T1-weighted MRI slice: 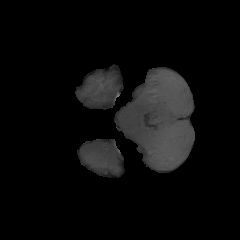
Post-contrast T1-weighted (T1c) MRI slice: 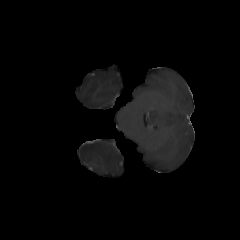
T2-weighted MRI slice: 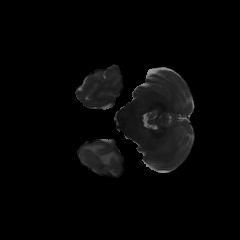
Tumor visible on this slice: yes